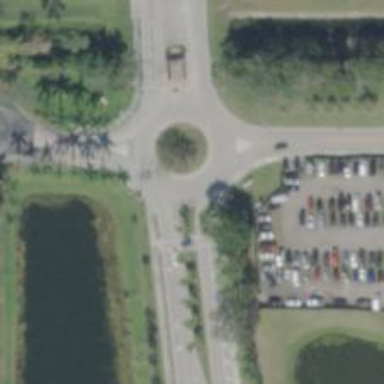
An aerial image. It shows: Unclassified road leading to roundabout junction.